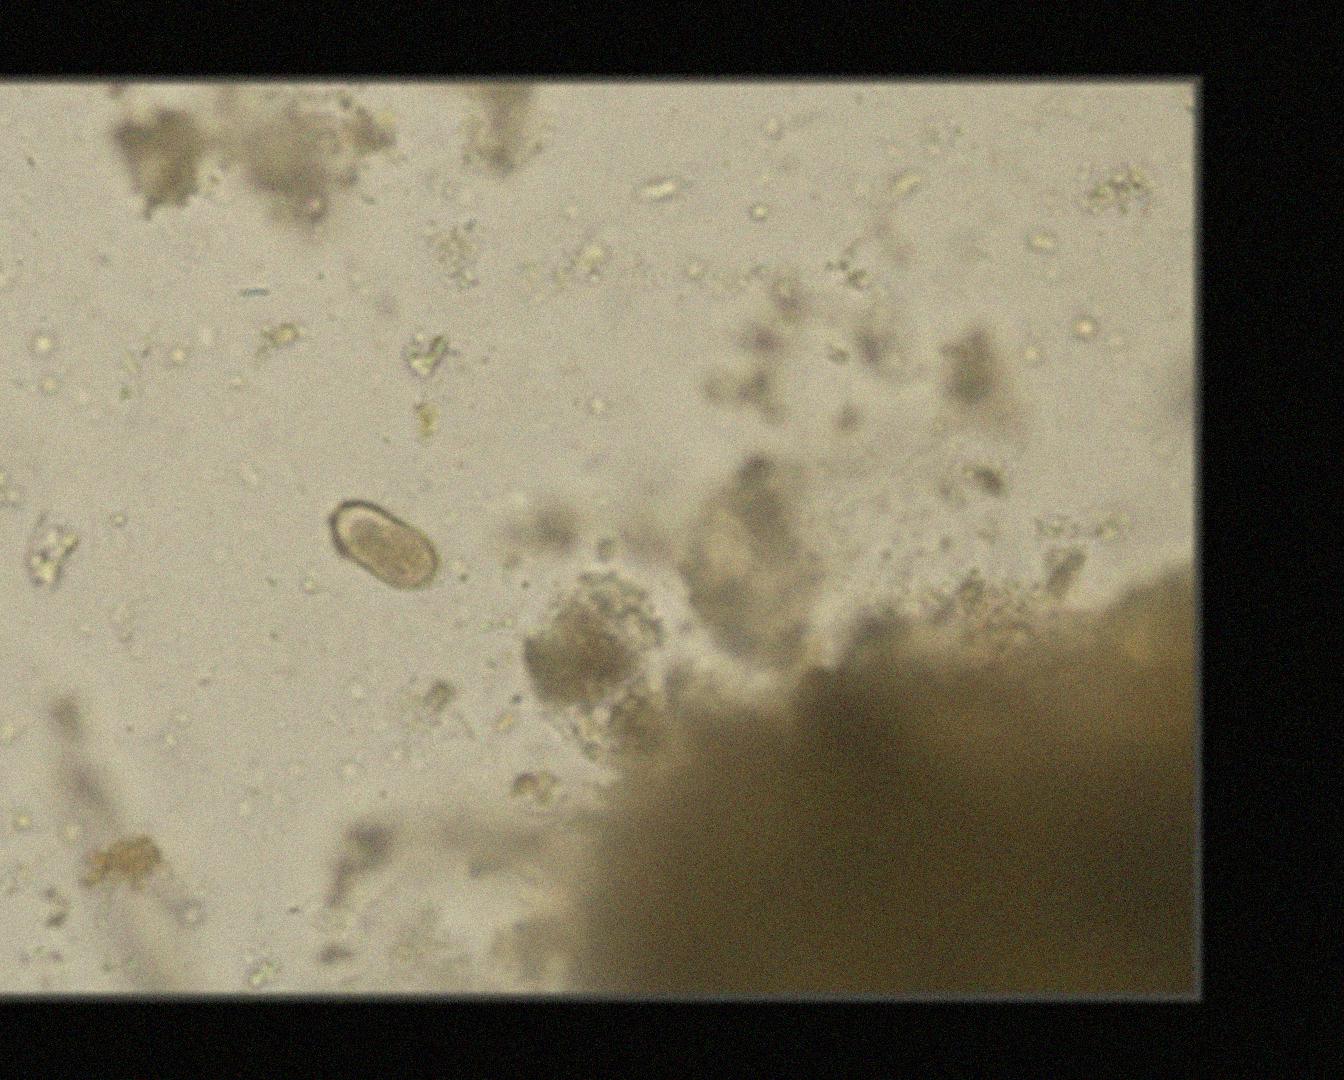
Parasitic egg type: Capillaria philippinensis